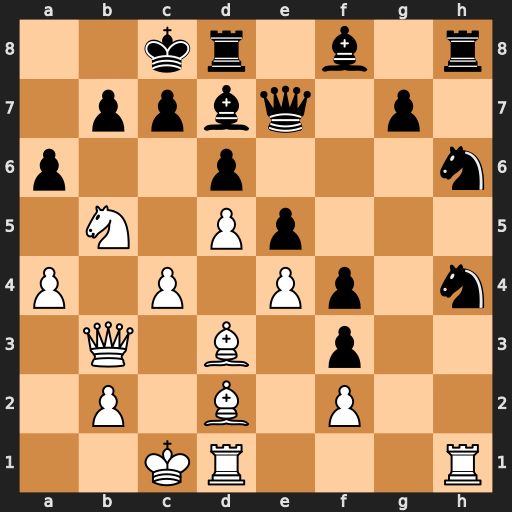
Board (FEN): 2kr1b1r/1ppbq1p1/p2p3n/1N1Pp3/P1P1Pp1n/1Q1B1p2/1P1B1P2/2KR3R
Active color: w
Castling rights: -
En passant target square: -
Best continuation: Na7+ Kb8 Nc6+ Bxc6 dxc6 b6 a5 Qe8 axb6 Qxc6 bxc7+